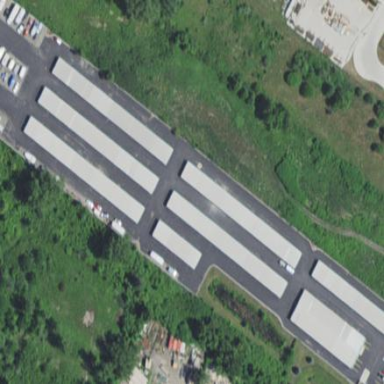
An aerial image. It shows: Storage rental shop.